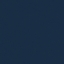
Label: SeaLake